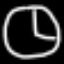
Label: clock